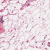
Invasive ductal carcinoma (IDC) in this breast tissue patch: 0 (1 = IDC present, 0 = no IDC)